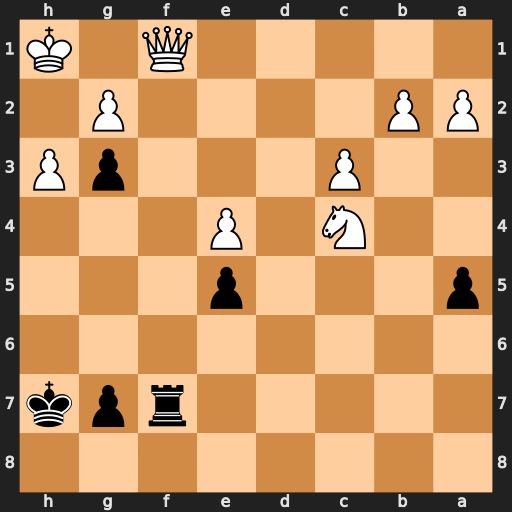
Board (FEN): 8/5rpk/8/p3p3/2N1P3/2P3pP/PP4P1/5Q1K
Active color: b
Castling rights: -
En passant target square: -
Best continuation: Rxf1#